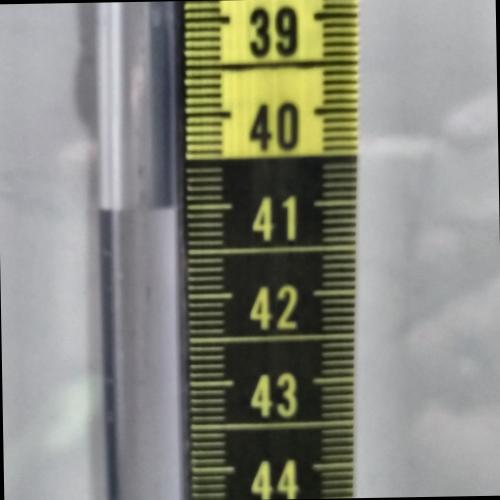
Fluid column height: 41.0 cm